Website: macys
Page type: added-to-cart
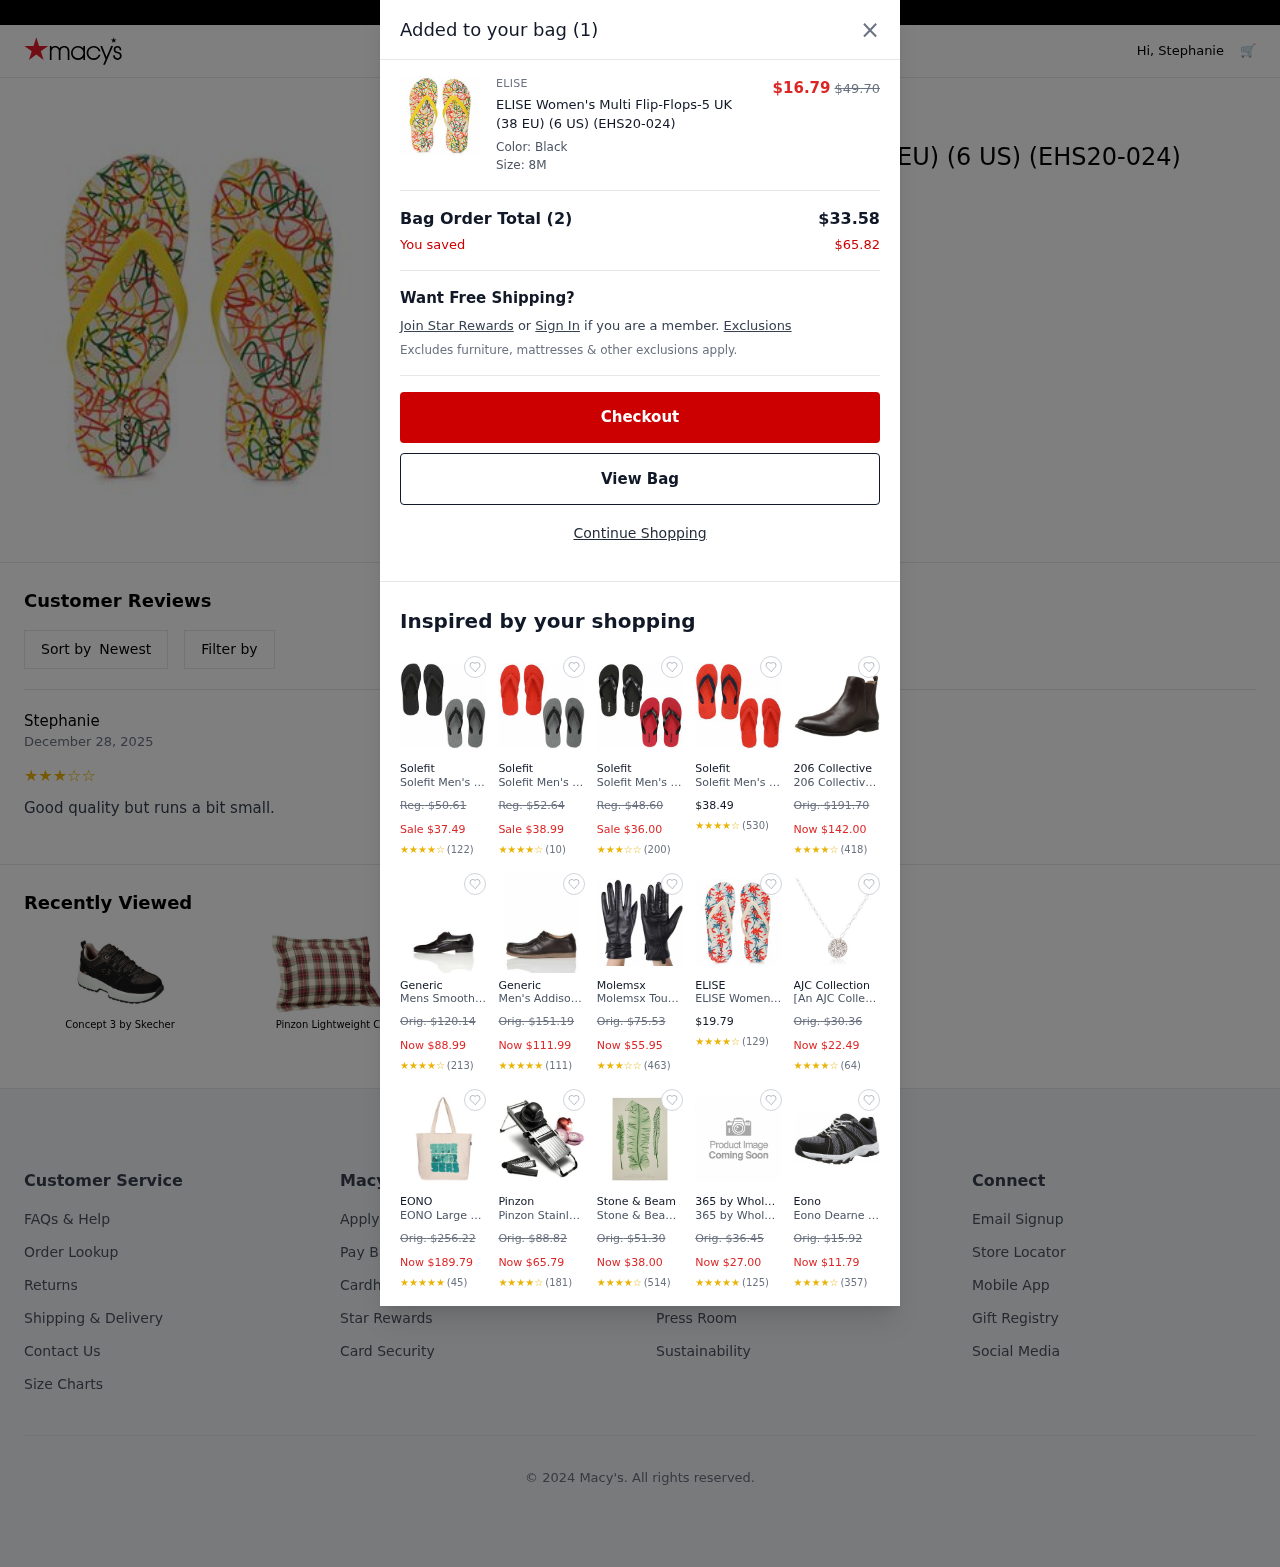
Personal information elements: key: PII_FIRSTNAME
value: Stephanie
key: PII_REVIEW
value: Good quality but runs a bit small.
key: PII_USER_RATING
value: ★
★
★
★
☆
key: PII_USER_RATING
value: ★
★
★
☆
☆
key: PII_USER_RATING
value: ★
★
★
★
★
Product elements: key: PRODUCT1_BRAND
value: ELISE
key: PRODUCT1_NAME
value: ELISE Women's Multi Flip-Flops-5 UK (38 EU) (6 US) (EHS20-024)
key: PRODUCT1_PRICE
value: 16.79
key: PRODUCT18_NAME
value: Concept 3 by Skecher
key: PRODUCT19_NAME
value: Pinzon Lightweight C
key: PRODUCT1_ORIGINAL_PRICE
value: $49.70
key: PRODUCT2_BRAND
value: Solefit
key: PRODUCT2_NAME
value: Solefit Men's Zoom Black & Olive Flip-Flops Pack of 2-6 UK (40 EU) (SLFT-0101-0106)
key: PRODUCT2_ORIGINAL_PRICE
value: Reg. $50.61
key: PRODUCT2_PRICE
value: Sale $37.49
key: PRODUCT2_RATING
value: ★
★
★
★
☆
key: PRODUCT2_NUM_RATINGS
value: (122)
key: PRODUCT3_BRAND
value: Solefit
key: PRODUCT3_NAME
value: Solefit Men's Zoom Grey & Red Flip-Flops Pack of 2-7 UK (41 EU) (SLFT-0102-0106)
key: PRODUCT3_ORIGINAL_PRICE
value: Reg. $52.64
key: PRODUCT3_PRICE
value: Sale $38.99
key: PRODUCT3_RATING
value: ★
★
★
★
☆
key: PRODUCT3_NUM_RATINGS
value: (10)
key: PRODUCT4_BRAND
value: Solefit
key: PRODUCT4_NAME
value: Solefit Men's Zoom Black & Red Flip-Flops Pack of 2-6 UK (40 EU) (SLFT-0101-0102)
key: PRODUCT4_ORIGINAL_PRICE
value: Reg. $48.60
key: PRODUCT4_PRICE
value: Sale $36.00
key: PRODUCT4_RATING
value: ★
★
★
☆
☆
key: PRODUCT4_NUM_RATINGS
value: (200)
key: PRODUCT5_BRAND
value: Solefit
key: PRODUCT5_NAME
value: Solefit Men's Zoom Blue &Red Flip-Flops Pack of 2-10 UK (44 EU) (SLFT-0102-0103)
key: PRODUCT5_PRICE
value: $38.49
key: PRODUCT5_RATING
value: ★
★
★
★
☆
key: PRODUCT5_NUM_RATINGS
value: (530)
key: PRODUCT6_BRAND
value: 206 Collective
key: PRODUCT6_NAME
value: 206 Collective Women's Ballard Chelsea Ankle Boot, Chocolate Brown Leather, 6 B US
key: PRODUCT6_ORIGINAL_PRICE
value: Orig. $191.70
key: PRODUCT6_PRICE
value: Now $142.00
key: PRODUCT6_RATING
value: ★
★
★
★
☆
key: PRODUCT6_NUM_RATINGS
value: (418)
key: PRODUCT7_BRAND
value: Generic
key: PRODUCT7_NAME
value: Mens Smooth Leather Derby with Hole Trim and Block Heel - Black - 40 EU
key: PRODUCT7_ORIGINAL_PRICE
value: Orig. $120.14
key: PRODUCT7_PRICE
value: Now $88.99
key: PRODUCT7_RATING
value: ★
★
★
★
☆
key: PRODUCT7_NUM_RATINGS
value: (213)
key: PRODUCT8_BRAND
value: Generic
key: PRODUCT8_NAME
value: Men's Addison Moccasins, Brown Chocolate on Gumsole, 9.5 us
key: PRODUCT8_ORIGINAL_PRICE
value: Orig. $151.19
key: PRODUCT8_PRICE
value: Now $111.99
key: PRODUCT8_RATING
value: ★
★
★
★
★
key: PRODUCT8_NUM_RATINGS
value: (111)
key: PRODUCT9_BRAND
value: Molemsx
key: PRODUCT9_NAME
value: Molemsx Touchscreen Genuine Leather Cold Weather Gloves with Knittted Cuff for Women's Texting Drivi
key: PRODUCT9_ORIGINAL_PRICE
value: Orig. $75.53
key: PRODUCT9_PRICE
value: Now $55.95
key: PRODUCT9_RATING
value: ★
★
★
☆
☆
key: PRODUCT9_NUM_RATINGS
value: (463)
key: PRODUCT10_BRAND
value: ELISE
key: PRODUCT10_NAME
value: ELISE Women's Multi Flip-Flops-8 UK (41 EU) (9 US) (EHS20-016)
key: PRODUCT10_PRICE
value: $19.79
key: PRODUCT10_RATING
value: ★
★
★
★
☆
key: PRODUCT10_NUM_RATINGS
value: (129)
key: PRODUCT11_BRAND
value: AJC Collection
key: PRODUCT11_NAME
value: [An AJC Collection] an AJC Collection Diamond K10 howaitogo-rudonekkuresu 0442 – 7244 – 0010 – 0000
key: PRODUCT11_ORIGINAL_PRICE
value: Orig. $30.36
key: PRODUCT11_PRICE
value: Now $22.49
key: PRODUCT11_RATING
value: ★
★
★
★
☆
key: PRODUCT11_NUM_RATINGS
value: (64)
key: PRODUCT12_BRAND
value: EONO
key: PRODUCT12_NAME
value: EONO Large Canvas Tote Bag Cotton Grocery Bags Reusable Eco-Friendly Shopping Bag for Women with Zip
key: PRODUCT12_ORIGINAL_PRICE
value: Orig. $256.22
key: PRODUCT12_PRICE
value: Now $189.79
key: PRODUCT12_RATING
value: ★
★
★
★
★
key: PRODUCT12_NUM_RATINGS
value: (45)
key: PRODUCT13_BRAND
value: Pinzon
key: PRODUCT13_NAME
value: Pinzon Stainless-Steel Mandoline
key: PRODUCT13_ORIGINAL_PRICE
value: Orig. $88.82
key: PRODUCT13_PRICE
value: Now $65.79
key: PRODUCT13_RATING
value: ★
★
★
★
☆
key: PRODUCT13_NUM_RATINGS
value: (181)
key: PRODUCT14_BRAND
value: Stone & Beam
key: PRODUCT14_NAME
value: Stone & Beam Living Oliver Gal TA14614_Canv_XHD_NLC Wall Art
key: PRODUCT14_ORIGINAL_PRICE
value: Orig. $51.30
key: PRODUCT14_PRICE
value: Now $38.00
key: PRODUCT14_RATING
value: ★
★
★
★
☆
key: PRODUCT14_NUM_RATINGS
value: (514)
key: PRODUCT15_BRAND
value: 365 by Whole Foods Market
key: PRODUCT15_NAME
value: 365 by Whole Foods Market, Organic Seasoning, Cardamom, Ground, 1.87 Ounce
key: PRODUCT15_ORIGINAL_PRICE
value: Orig. $36.45
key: PRODUCT15_PRICE
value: Now $27.00
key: PRODUCT15_RATING
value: ★
★
★
★
★
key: PRODUCT15_NUM_RATINGS
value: (125)
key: PRODUCT16_BRAND
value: Eono
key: PRODUCT16_NAME
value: Eono Dearne Knit Trainer Black/Grey Size 42
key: PRODUCT16_ORIGINAL_PRICE
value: Orig. $15.92
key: PRODUCT16_PRICE
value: Now $11.79
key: PRODUCT16_RATING
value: ★
★
★
★
☆
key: PRODUCT16_NUM_RATINGS
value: (357)
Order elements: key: ORDER_DATE
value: December 28, 2025
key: ORDER_NUM_ITEMS
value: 1
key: ORDER_NUM_ITEMS
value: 2
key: ORDER_SUBTOTAL
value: $33.58
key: ORDER_SAVINGS
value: $65.82